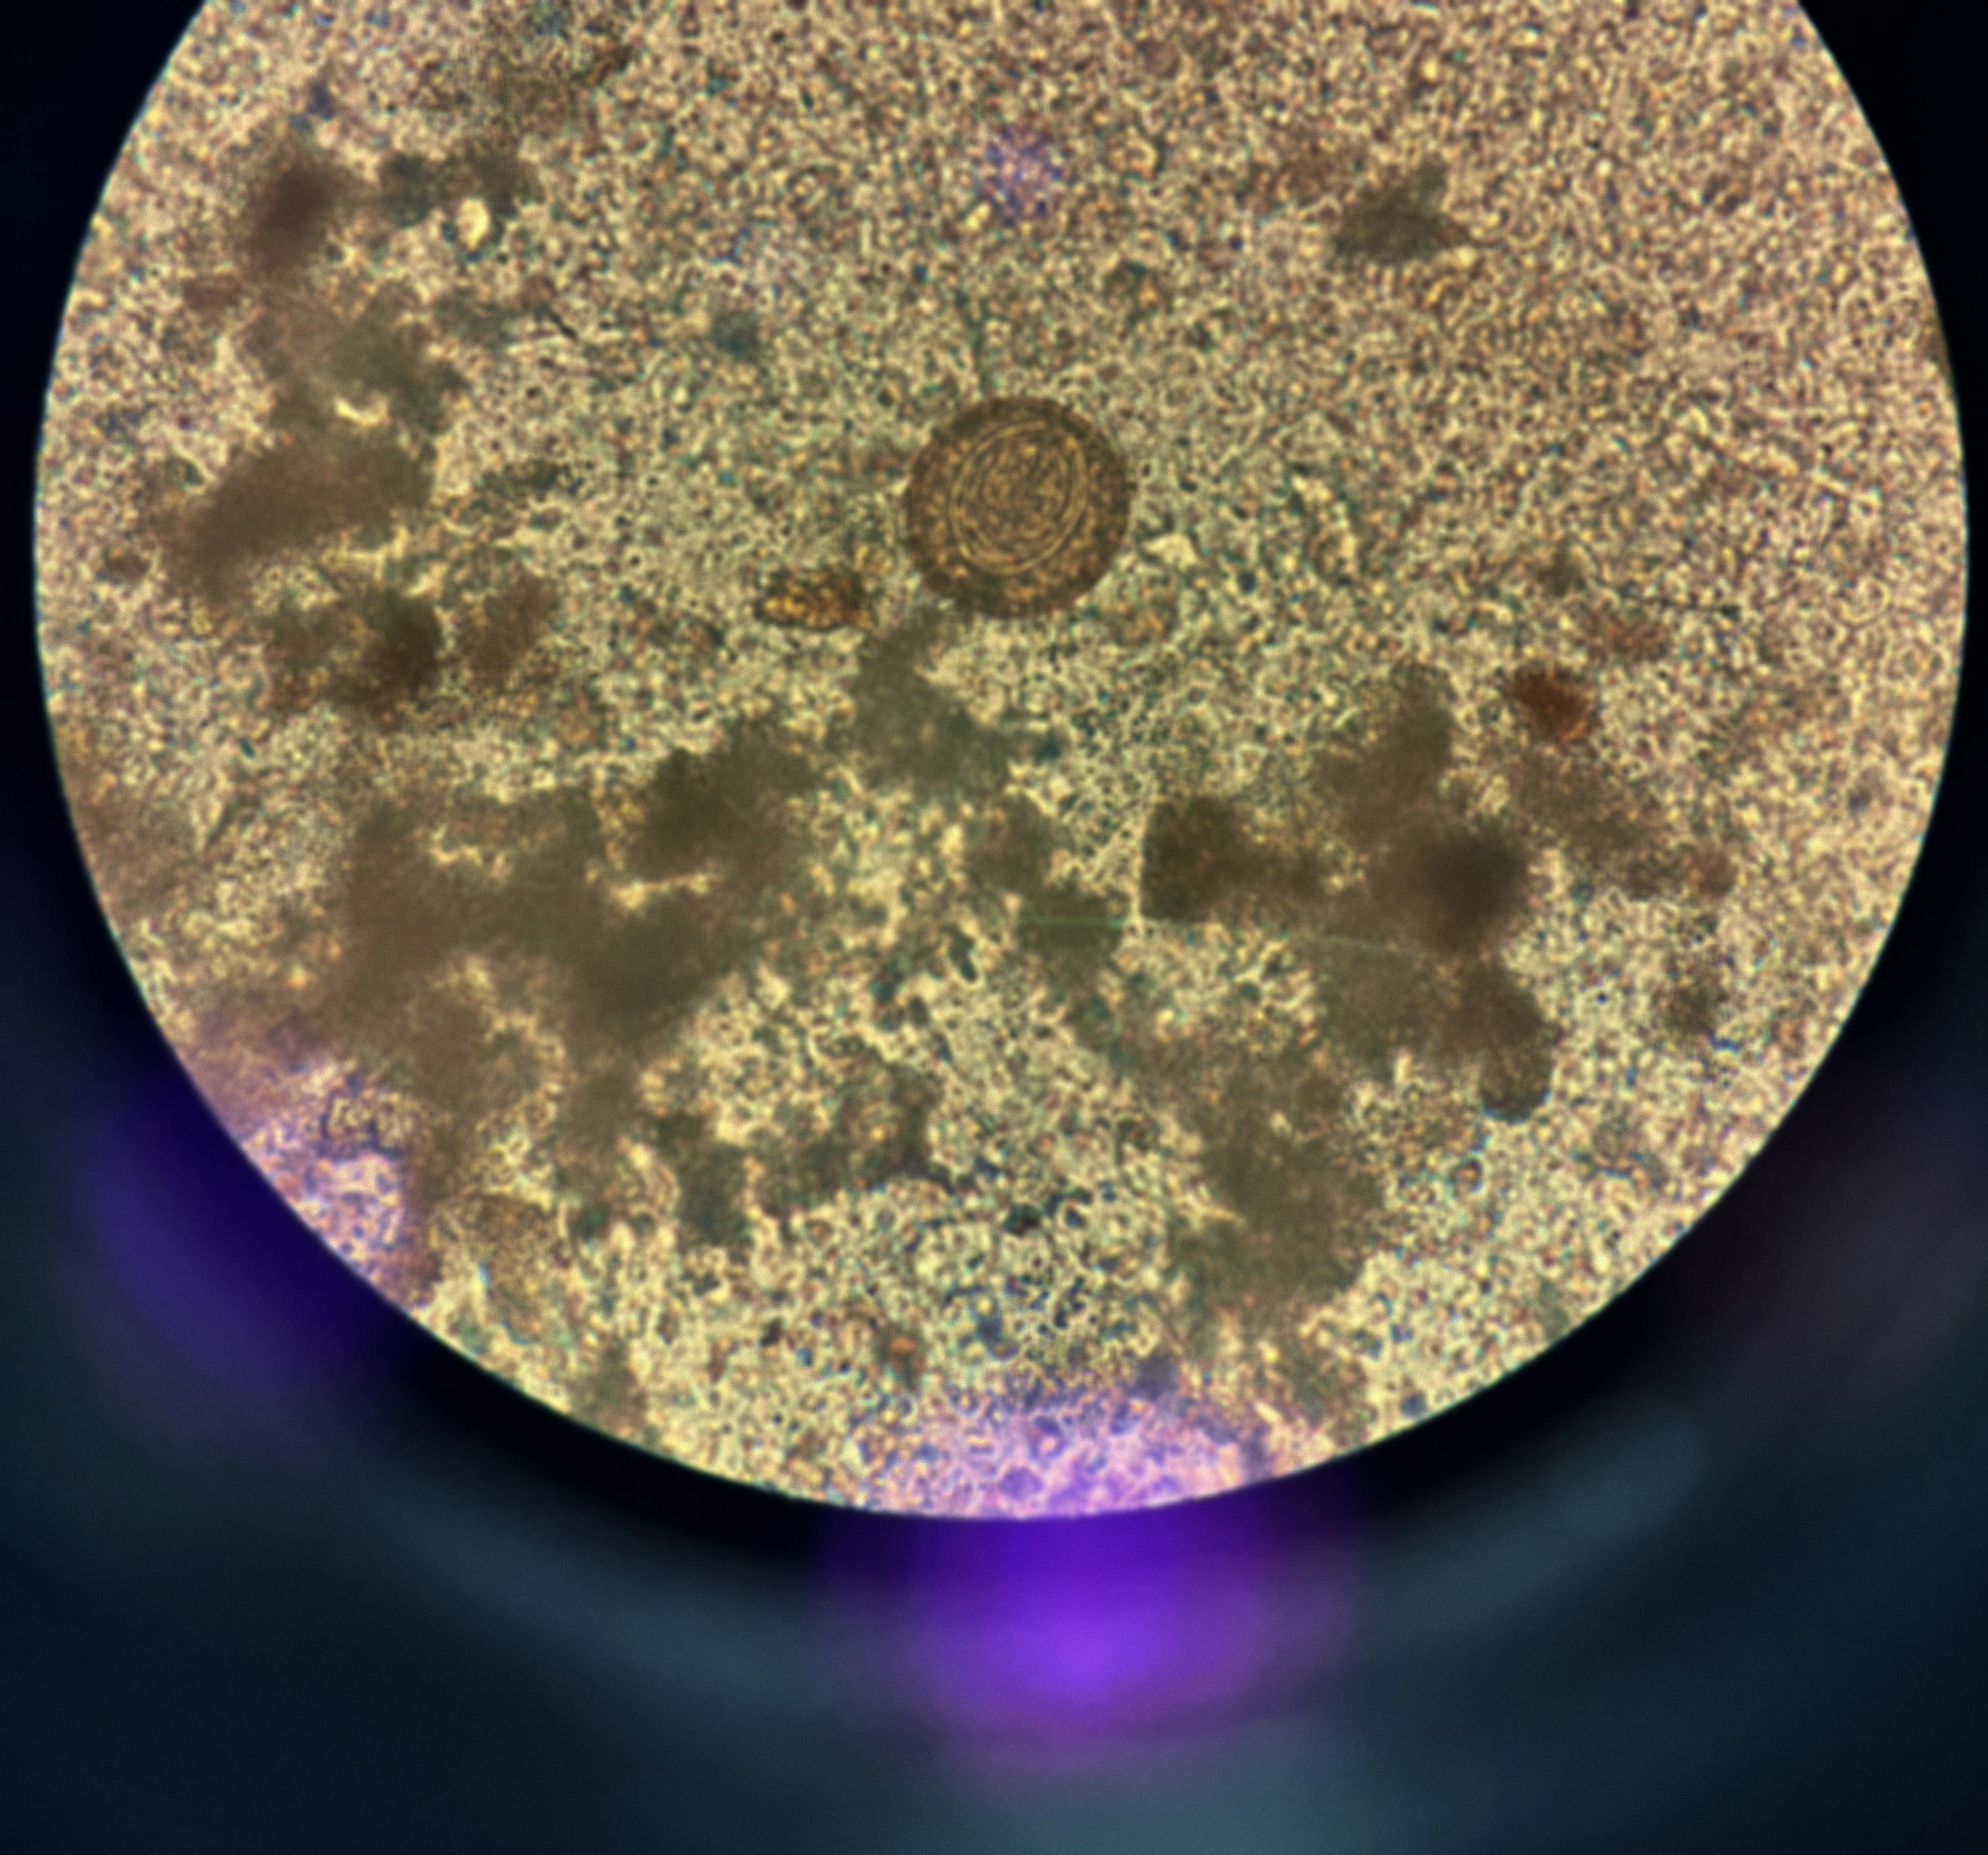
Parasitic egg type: Hymenolepis diminuta